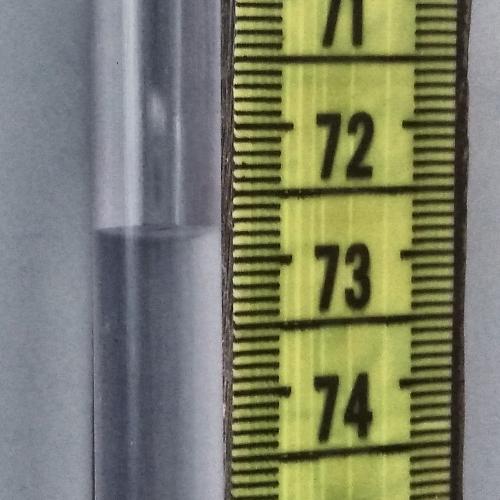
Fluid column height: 72.8 cm